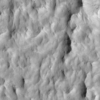
Label: not_dusty